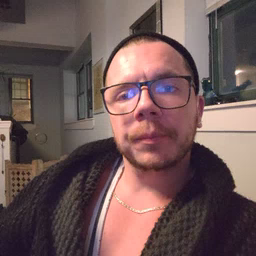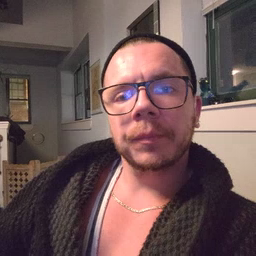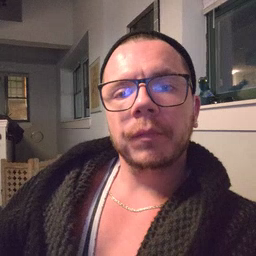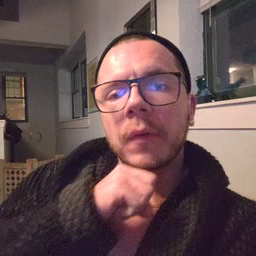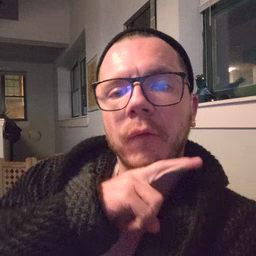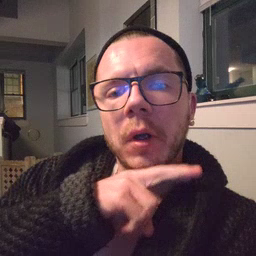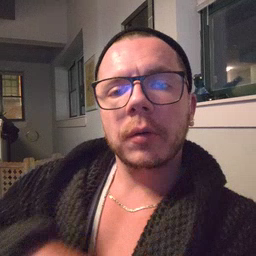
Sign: frog